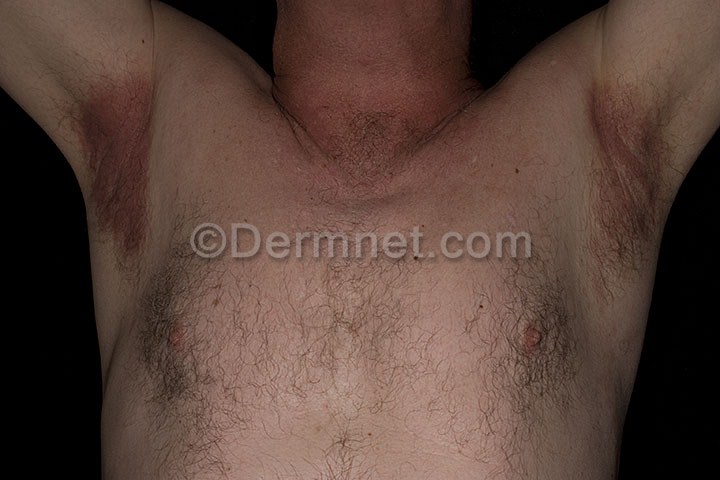
Disease: Poison Ivy Photos and other Contact Dermatitis